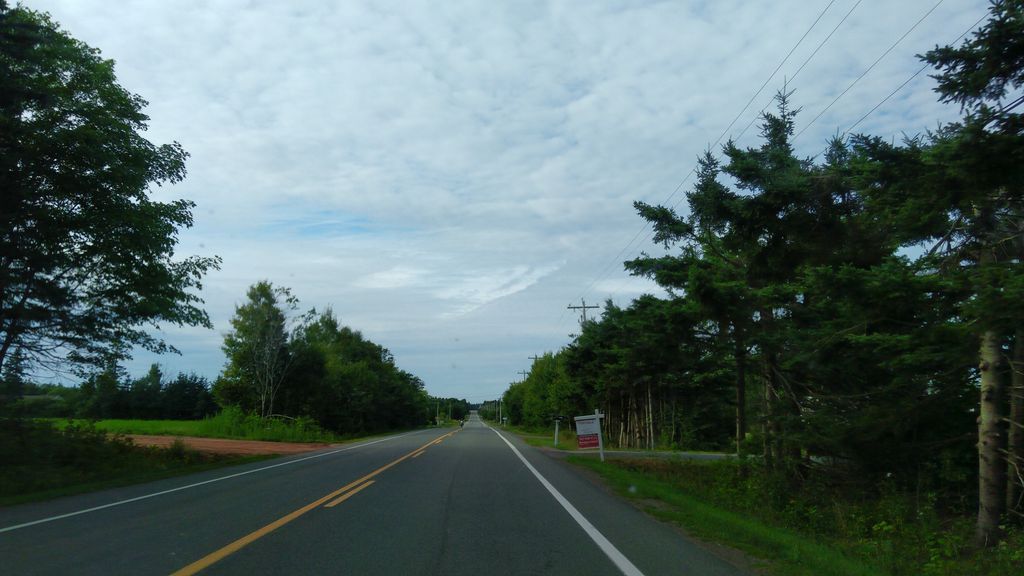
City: charlottetown